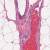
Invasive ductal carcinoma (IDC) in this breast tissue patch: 0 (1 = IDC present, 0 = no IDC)